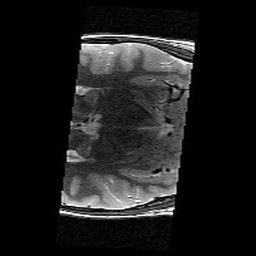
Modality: T2w
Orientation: axial
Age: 11
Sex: male
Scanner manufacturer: siemens
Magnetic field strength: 3 T
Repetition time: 9.23 s
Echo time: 0.067 s